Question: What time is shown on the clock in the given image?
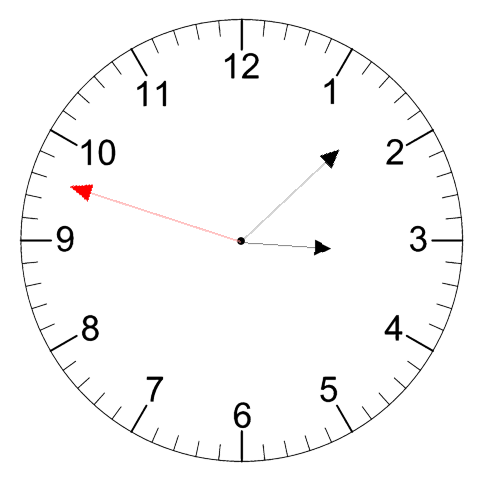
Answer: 03:07:48